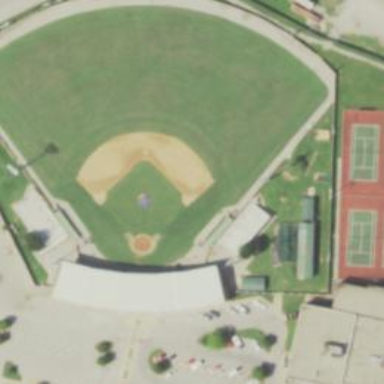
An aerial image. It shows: Baseball pitch for leisure and sports activities.